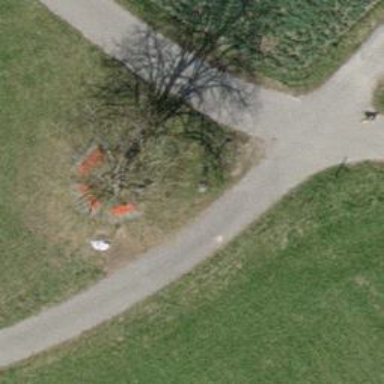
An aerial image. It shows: Guidepost with information.